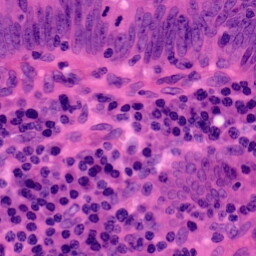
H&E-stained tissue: Colon